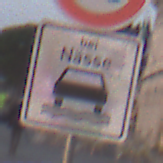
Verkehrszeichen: BeiNaesse
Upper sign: Geschwindigkeit60
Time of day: SunriseSunset
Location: Outdoor (Urban)
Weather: Clear
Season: NotSpecified
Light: Natural